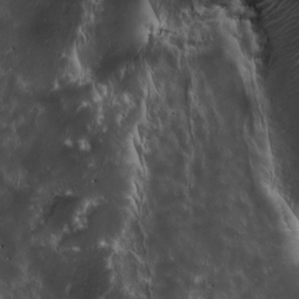
Label: non_frost